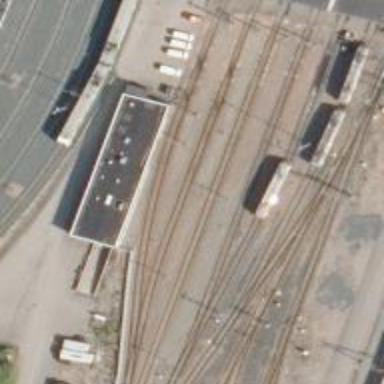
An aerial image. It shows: Railway signal.